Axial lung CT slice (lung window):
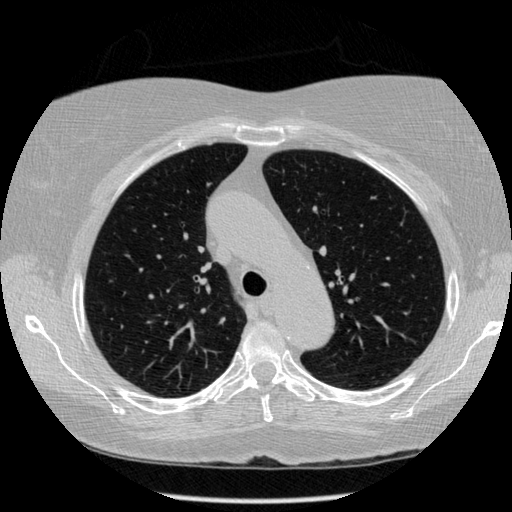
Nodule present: no